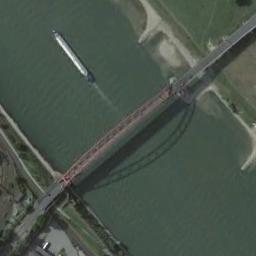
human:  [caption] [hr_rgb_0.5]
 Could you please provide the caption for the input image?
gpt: A bridge connects the green fields on both sides of the green river  There are arched supports on the bridge and a boat in the river .

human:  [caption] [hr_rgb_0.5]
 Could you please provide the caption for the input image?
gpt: A bridge connects the residential areas on both sides of the strait .

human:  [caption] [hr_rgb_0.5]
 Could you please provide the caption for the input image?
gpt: A bridge built on a dark green river and a boat on the river .

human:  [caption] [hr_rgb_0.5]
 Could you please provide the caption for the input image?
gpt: There is a bridge with a boat over the river .

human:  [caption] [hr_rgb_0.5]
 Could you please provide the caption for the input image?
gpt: A boat is under the bridge .